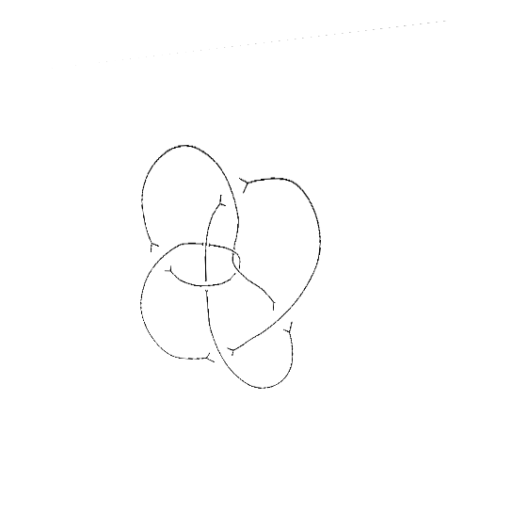
Crossing number: 8